Question: iam using Aphid-FlipView-Library to display static html pages using webview.
but while flipping ,(moving) from one page to another iam getting some white frame ,after that second page is normally loading..
can any one help me , how to remove that flash appearance..
'''
public class FlipTextViewFragment extends Fragment {
private FlipViewController flipView;
String[] urls = {"file:///android_asset/Introduction_print.html","file:///android_asset/introduction2.html"};
@Override
public View onCreateView(LayoutInflater inflater, ViewGroup container, Bundle savedInstanceState) {
flipView = new FlipViewController(inflater.getContext(), FlipViewController.HORIZONTAL);
flipView.setAdapter(new adp(getActivity().getApplicationContext()));
return flipView;
}
@Override
public void onActivityCreated(Bundle savedInstanceState) {
super.onActivityCreated(savedInstanceState);
}
public void setText(String item) {
flipView.setAdapter(new adp(getActivity().getApplicationContext()));
}}
'''
then my adapter class is here:
package com.example.flipwebview;
'''
public class adp extends BaseAdapter {
String[] urls = {"file:///android_asset/Introduction_print.html","file///android_asset/introduction2.html"};
Context con;
public adp(Context applicationContext) {
// TODO Auto-generated constructor stub
con=applicationContext;
}
@Override
public int getCount() {
// TODO Auto-generated method stub
return urls.length;
}
@Override
public Object getItem(int position) {
// TODO Auto-generated method stub
return position;
}
@Override
public long getItemId(int position) {
// TODO Auto-generated method stub
return position;
}
@Override
public View getView(final int position, View convertView, ViewGroup parent) {
// TODO Auto-generated method stub
WebView wv=new WebView(con);
wv.loadUrl(urls[position]);
return wv;
}}
'''
By using my code , i can flip across multiple webviews,but the problem i am getting is when i am halfway flipping the page i cant see my next view,it seems to be a blank page,it gets loaded after i flip my page completely..here is the screen regarding that

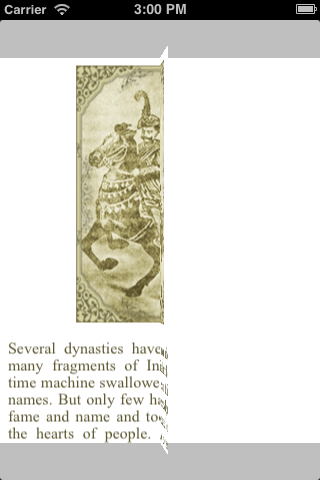
Answer: 'loadUrl' isn't fastest method to render local HTML files. Since they are included in your app you should load their content into 'String' and use 'loadData' method.
<URL>
One more thing. You should use convertView instead of creating new WebView every time you flip.
'''
@Override
public View getView(final int position, View convertView, ViewGroup parent) {
WebView webView = null;
if (convertView == null)
{
webView = new WebView(con);
} else {
webView = (WebView) convertView;
}
webView.loadUrl(urls[position]);
return webView;
}}
'''